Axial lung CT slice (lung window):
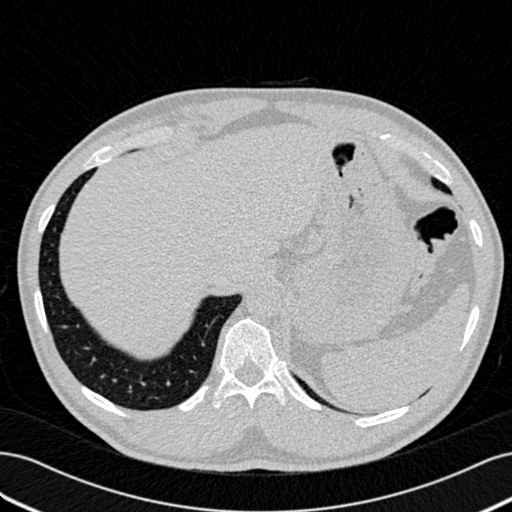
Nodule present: no